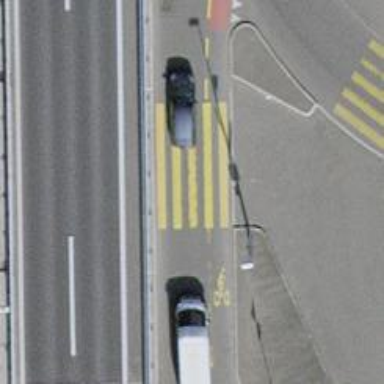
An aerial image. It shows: Road crossing with traffic signals.